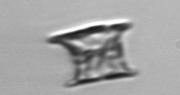
Label: Eucampia